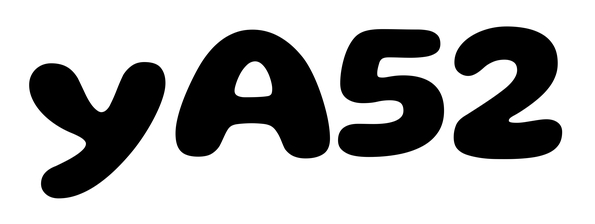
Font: Gluten_Bold